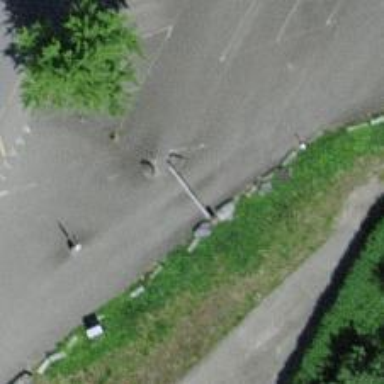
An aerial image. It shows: Lift gate barrier.